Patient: sex M, age 32
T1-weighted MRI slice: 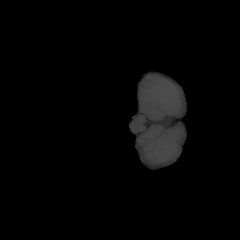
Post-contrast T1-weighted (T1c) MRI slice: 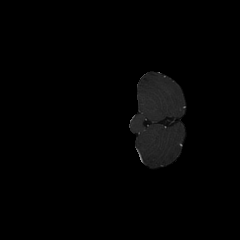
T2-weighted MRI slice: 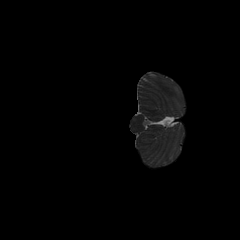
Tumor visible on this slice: no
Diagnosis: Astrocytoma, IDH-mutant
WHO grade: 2